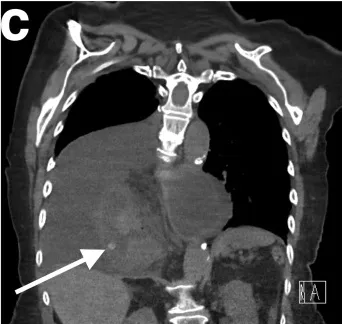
Computed tomography images of the chest, showing gastric volvulus within a giant hiatal hernia. (c); A tablet (white arrow) can be seen in the right mediastinum on this coronal image.
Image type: radiology (ct)